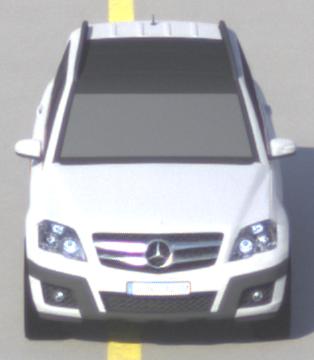
Make: Mercedes-Benz
Model: GLK 280
Detailed model: GLK-Class (204)
Model produced from: 2008/10
Model produced until: 2009/04
Doors: 5
Color: white
Road condition: dry road
Daytime: morning or afternoon
Contrast: high contrast